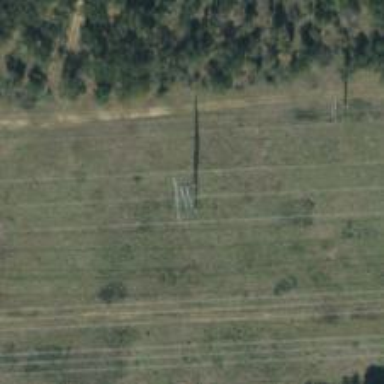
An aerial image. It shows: Power tower.